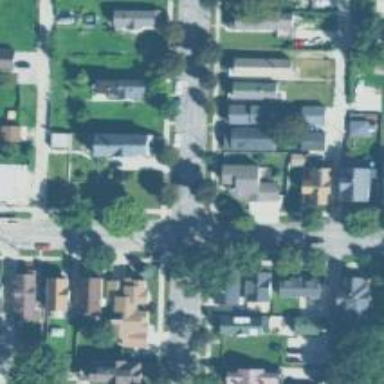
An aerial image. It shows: Residential road with separate sidewalk.